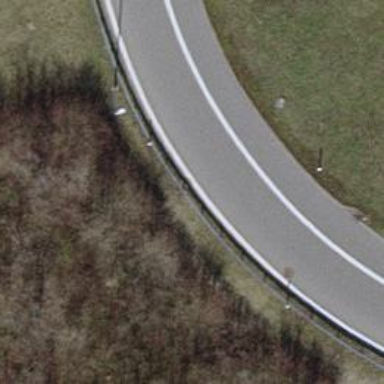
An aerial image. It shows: Motorway trunk link.